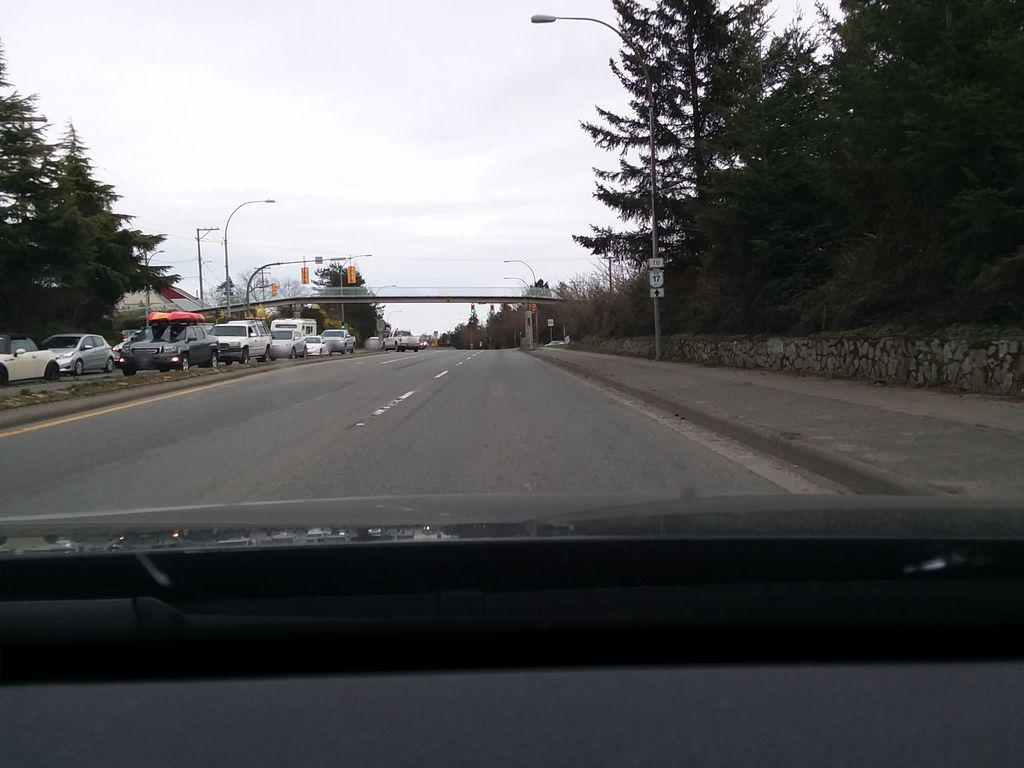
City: victoria